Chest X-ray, AP view. Patient: 65 years old, sex F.
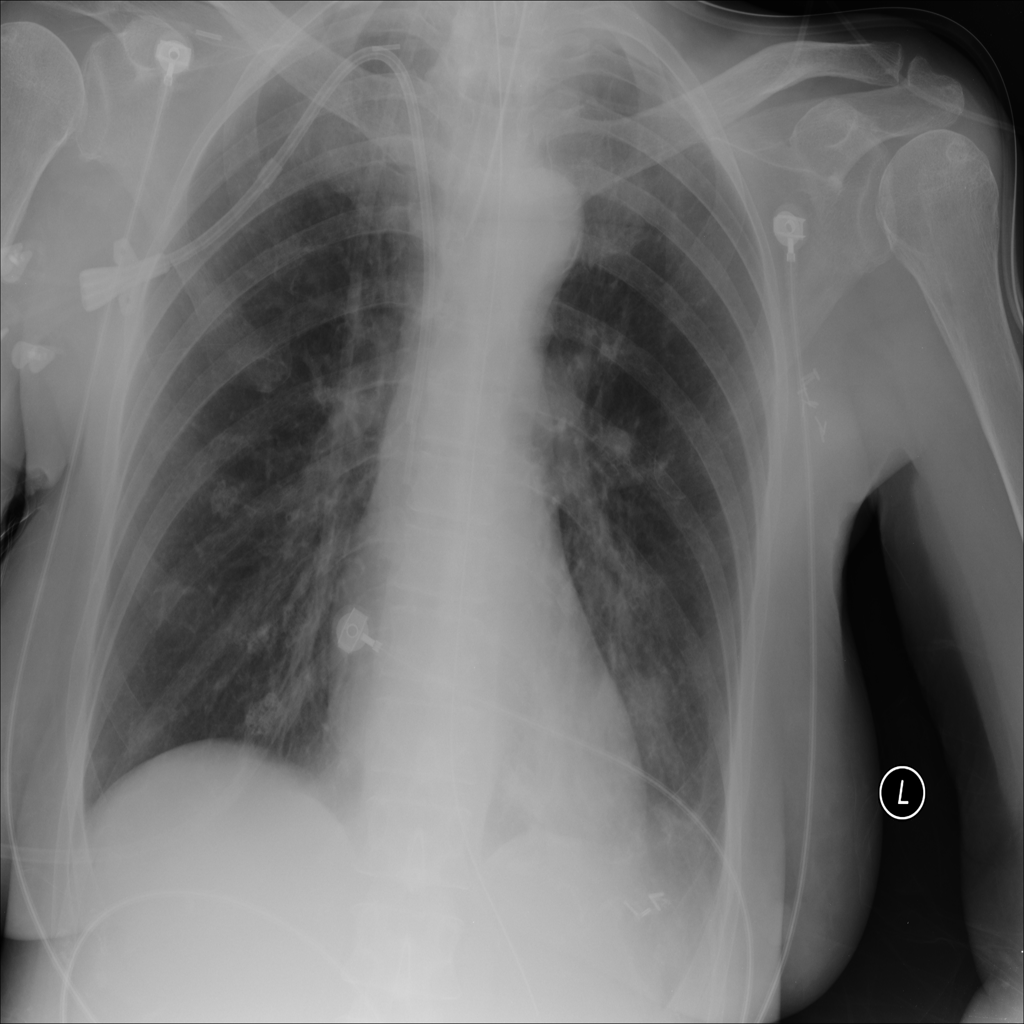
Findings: Infiltration